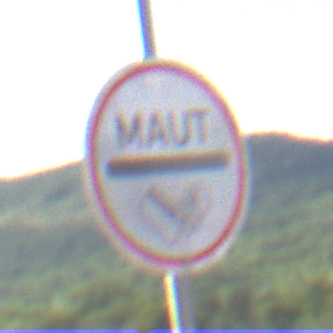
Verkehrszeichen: MautflichtigeStrecke
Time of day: MorningAfternoon
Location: Outdoor (RoadRail)
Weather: PartlyCloudy
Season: NotSpecified
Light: Natural